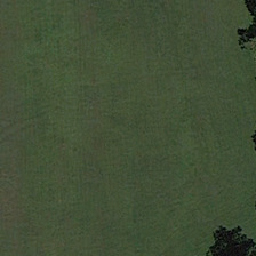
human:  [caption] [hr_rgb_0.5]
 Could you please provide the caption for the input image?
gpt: The pasture is too big.

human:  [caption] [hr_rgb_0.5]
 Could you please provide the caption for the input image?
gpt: The ranch is big.

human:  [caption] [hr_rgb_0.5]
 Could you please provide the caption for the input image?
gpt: Grass is very big.

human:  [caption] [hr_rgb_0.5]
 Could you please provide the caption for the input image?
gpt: pasture is very big.

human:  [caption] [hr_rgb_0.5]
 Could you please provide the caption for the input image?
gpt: The farm is too big.